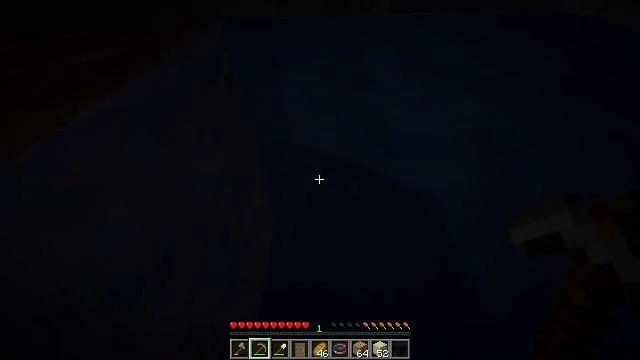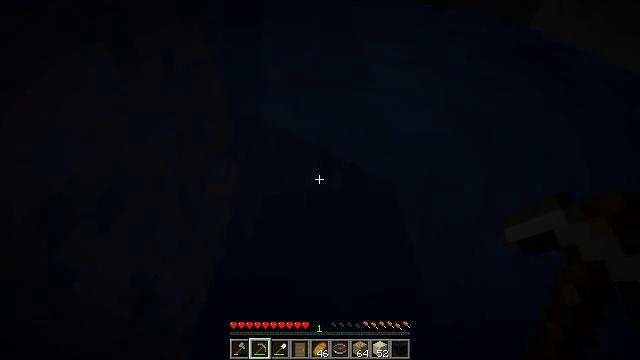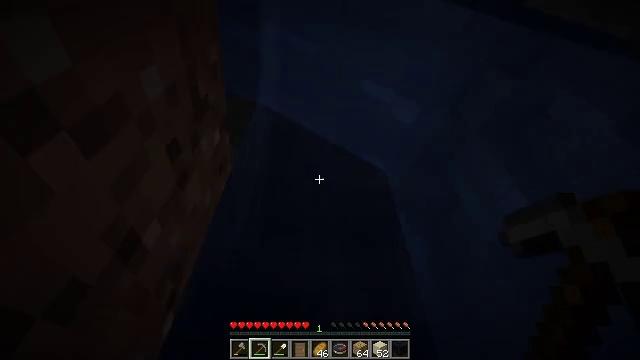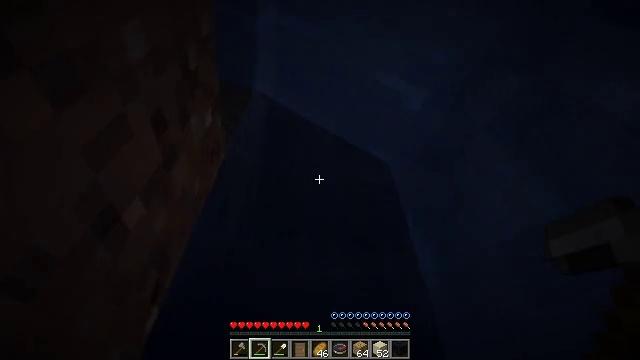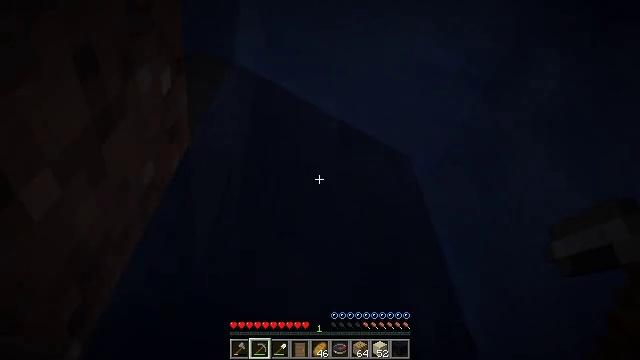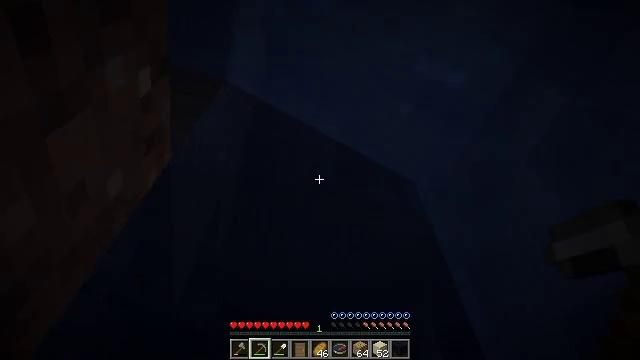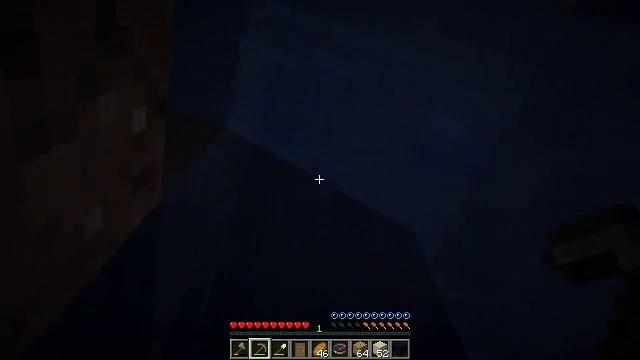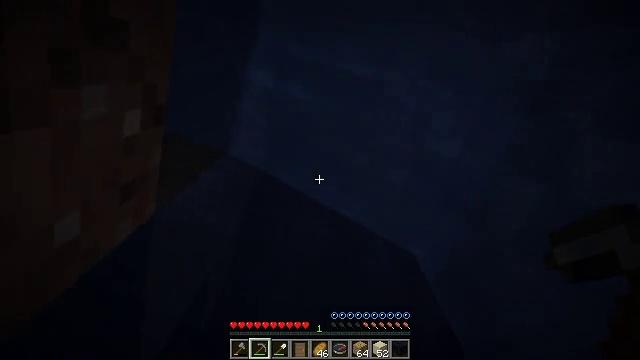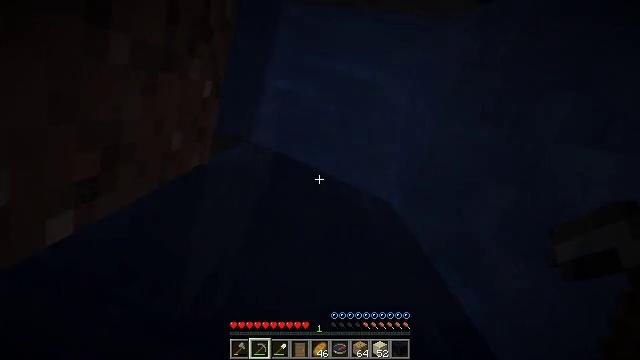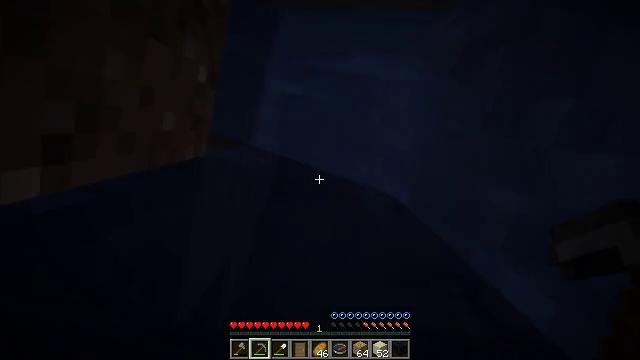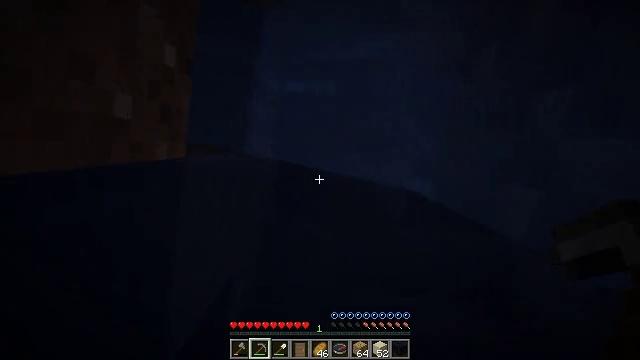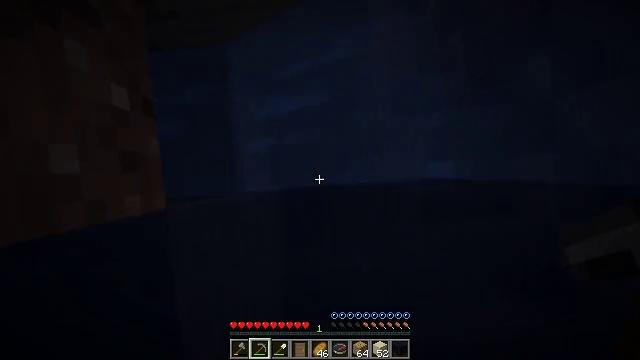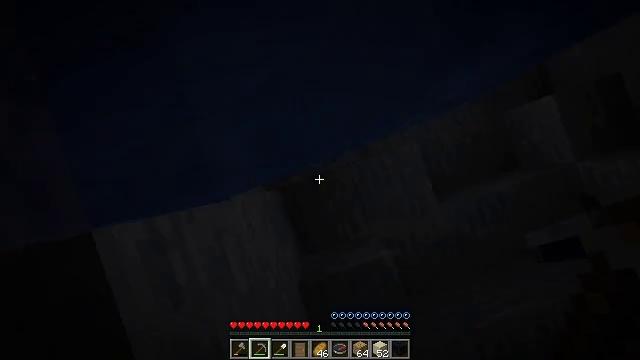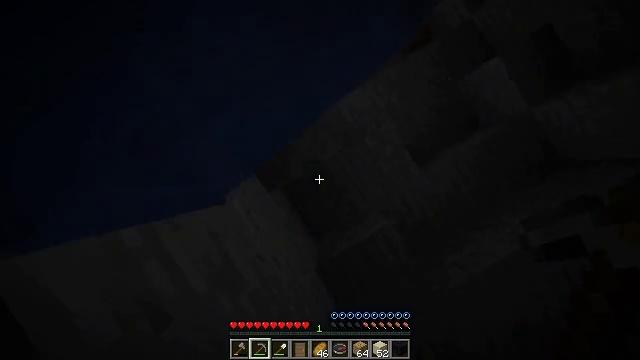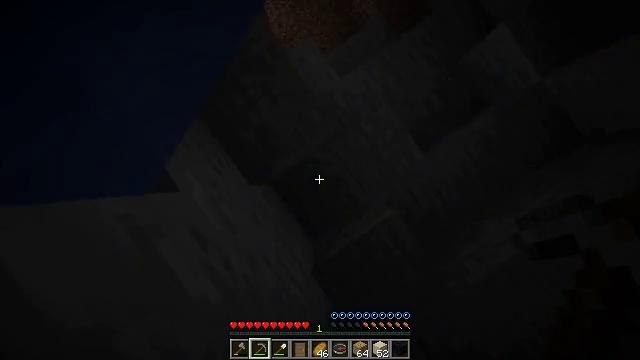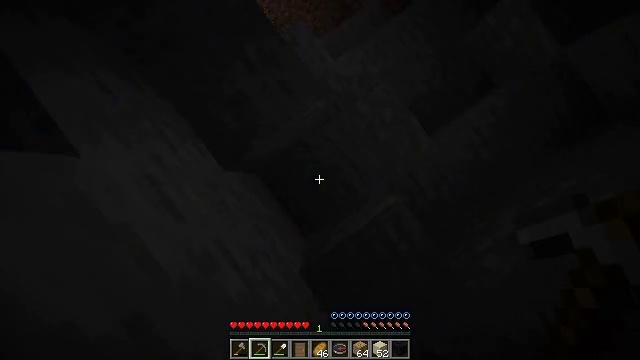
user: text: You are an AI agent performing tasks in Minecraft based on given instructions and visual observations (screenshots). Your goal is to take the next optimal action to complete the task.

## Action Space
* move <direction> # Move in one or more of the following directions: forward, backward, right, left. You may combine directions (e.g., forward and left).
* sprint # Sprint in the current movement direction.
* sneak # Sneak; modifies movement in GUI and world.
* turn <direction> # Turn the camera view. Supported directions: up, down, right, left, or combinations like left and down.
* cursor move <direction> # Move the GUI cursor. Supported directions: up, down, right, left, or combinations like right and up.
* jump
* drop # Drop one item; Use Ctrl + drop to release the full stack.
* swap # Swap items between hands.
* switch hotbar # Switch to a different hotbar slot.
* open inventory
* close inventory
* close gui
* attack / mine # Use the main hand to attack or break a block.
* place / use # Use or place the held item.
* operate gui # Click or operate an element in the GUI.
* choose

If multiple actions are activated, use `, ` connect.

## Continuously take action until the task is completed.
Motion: motion action
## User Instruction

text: Mine the sugar cane near rivers.
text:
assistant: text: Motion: move forward, sprint, turn right and down, jump
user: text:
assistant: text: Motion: move forward, sprint, turn right, jump
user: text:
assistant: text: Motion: move forward, sprint, jump
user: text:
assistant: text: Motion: move forward, sprint, turn up, jump
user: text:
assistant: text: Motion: move forward, sprint, turn right and up, jump
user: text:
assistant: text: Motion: move forward, sprint, turn right and up, jump
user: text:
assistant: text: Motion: move forward, sprint, turn up, jump
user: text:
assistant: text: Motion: move forward, sprint, turn up, jump
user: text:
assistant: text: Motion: move forward, sprint, turn left and up, jump
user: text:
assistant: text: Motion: move forward, sprint, turn left and up, jump
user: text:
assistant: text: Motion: move forward, sprint, turn left and up, jump
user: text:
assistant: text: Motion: move forward, sprint, turn left and up, jump
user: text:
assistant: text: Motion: move forward, sprint, turn left and up, jump
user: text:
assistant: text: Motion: move forward, sprint, turn left, jump
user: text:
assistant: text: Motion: move forward, sprint, turn left and up, jump
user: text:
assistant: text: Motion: move forward, sprint, turn left and up, jump
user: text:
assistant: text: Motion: move forward, sprint, turn left and up, jump
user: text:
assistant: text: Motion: move forward, sprint, turn left, jump
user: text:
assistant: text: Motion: move forward, sprint, turn left and down, jump
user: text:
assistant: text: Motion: move forward, sprint, turn left and down, jump
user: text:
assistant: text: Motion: move forward, sprint, turn left and down, jump
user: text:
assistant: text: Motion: move forward, sprint, turn left and down, jump
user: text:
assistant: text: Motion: move forward, sprint, turn left and down, jump
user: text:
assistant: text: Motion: move forward, sprint, turn left and down, jump
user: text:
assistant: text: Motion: move forward, sprint, turn left and down, jump
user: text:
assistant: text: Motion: move forward, sprint, turn left and down, jump
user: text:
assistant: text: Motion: move forward, sprint, jump
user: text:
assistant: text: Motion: move forward, sprint, jump
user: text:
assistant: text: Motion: move forward, sprint, jump
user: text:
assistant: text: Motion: move forward, sprint, turn left and down, jump